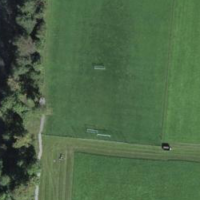
EUNIS habitat code: 24
Species observed at this site:
Filipendula ulmaria